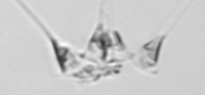
Label: Asterionellopsis_glacialis